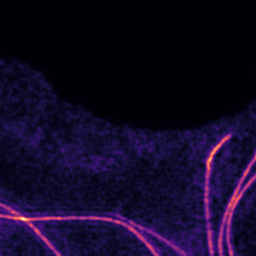
Label: Super-resolution Microtubules image